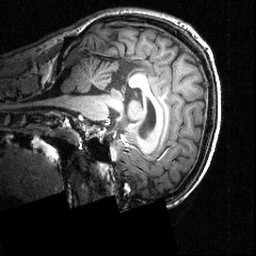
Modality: T1w
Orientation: sagittal
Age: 23
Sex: male
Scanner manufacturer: siemens
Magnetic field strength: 3.951 T
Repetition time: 1.5 s
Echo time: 0.00335 s